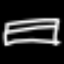
Label: bed